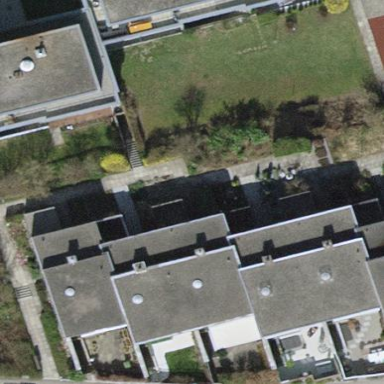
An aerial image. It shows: House with flat roof.